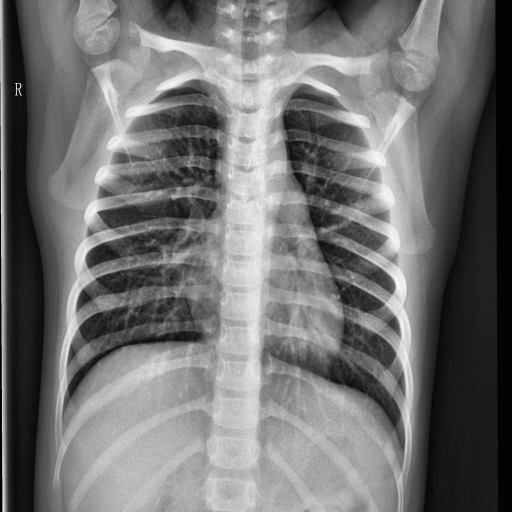
Finding: NORMAL